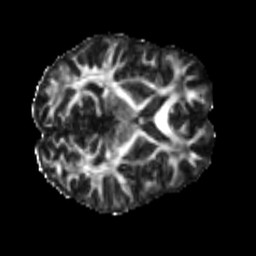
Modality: FA
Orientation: axial
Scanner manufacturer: siemens
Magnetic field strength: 3 T
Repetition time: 4 s
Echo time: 0.0594 s